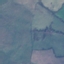
Land use / land cover: Pasture